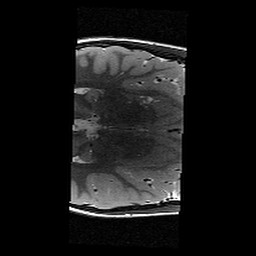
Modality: T2w
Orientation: axial
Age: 9
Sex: male
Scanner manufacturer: siemens
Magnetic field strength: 3 T
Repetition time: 9.23 s
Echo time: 0.067 s